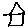
Label: house